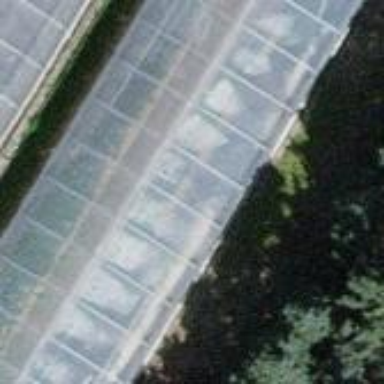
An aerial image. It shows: Area dedicated to greenhouse horticulture.